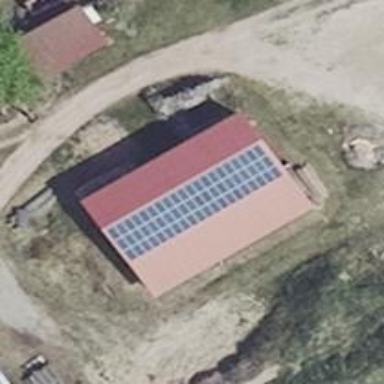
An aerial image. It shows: Solar-powered generator using photovoltaic technology. This small installation generates electricity through solar photovoltaic panels.